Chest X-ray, PA view. Patient: 12 years old, sex F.
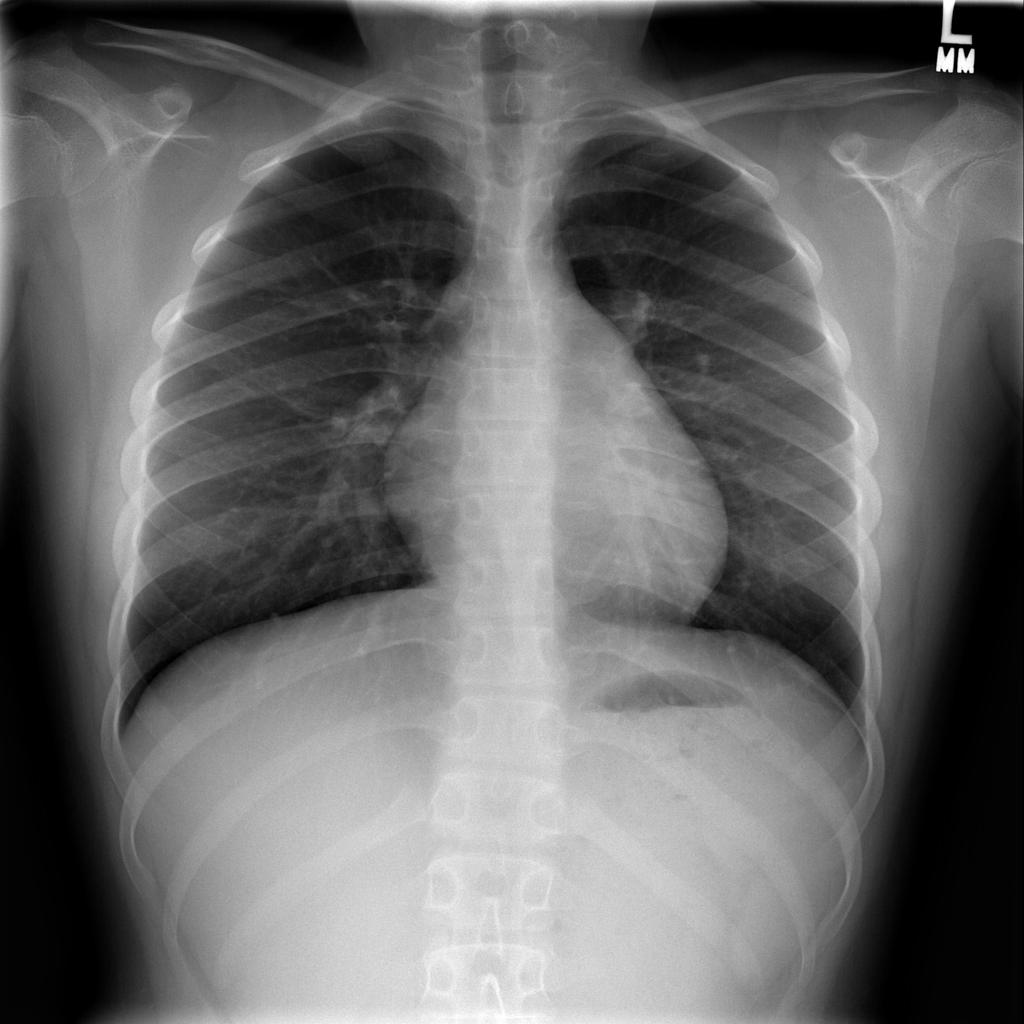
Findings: No Finding